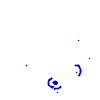
Particle: pion